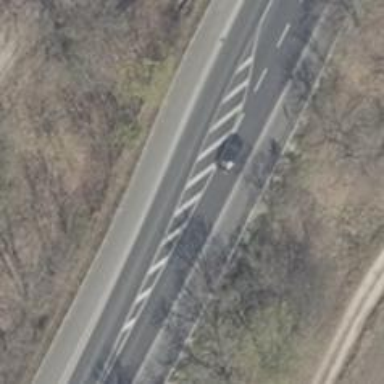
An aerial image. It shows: Asphalt path.